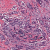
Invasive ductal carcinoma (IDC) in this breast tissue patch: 1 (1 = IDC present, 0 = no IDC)